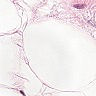
Metastatic tissue present: no